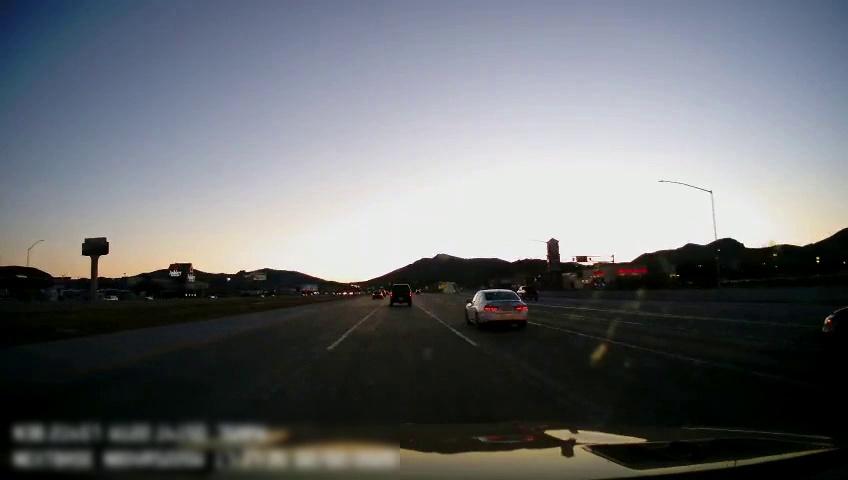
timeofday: Dusk/Dawn/Twilight
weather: Sunny
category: Drivable Space
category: Vehicles | Car
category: Vehicles | Car
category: Vehicles | Car
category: Vehicles | SUV
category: Vehicles | Car
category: Vehicles | SUV
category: Lanes | Alternate Lane
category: Lanes | Current Lane
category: Lanes | Current Lane
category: Lanes | Alternate Lane
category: Lanes | Alternate Lane
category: Lanes | Alternate Lane